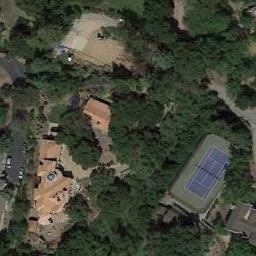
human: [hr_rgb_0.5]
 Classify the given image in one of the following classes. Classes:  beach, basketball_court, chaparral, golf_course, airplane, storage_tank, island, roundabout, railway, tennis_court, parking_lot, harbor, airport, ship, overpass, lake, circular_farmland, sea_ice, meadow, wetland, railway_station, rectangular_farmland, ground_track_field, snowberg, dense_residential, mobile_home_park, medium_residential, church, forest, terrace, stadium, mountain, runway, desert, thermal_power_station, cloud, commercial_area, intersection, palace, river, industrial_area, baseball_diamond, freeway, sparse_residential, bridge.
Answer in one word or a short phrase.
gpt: tennis_court